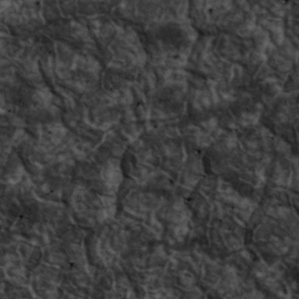
Label: non_frost